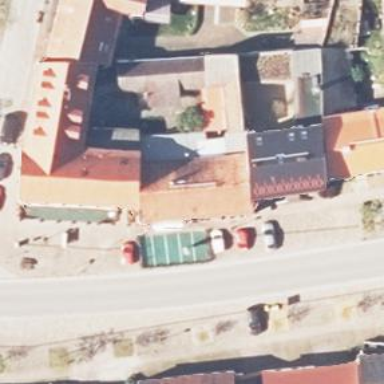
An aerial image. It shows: Restaurant.